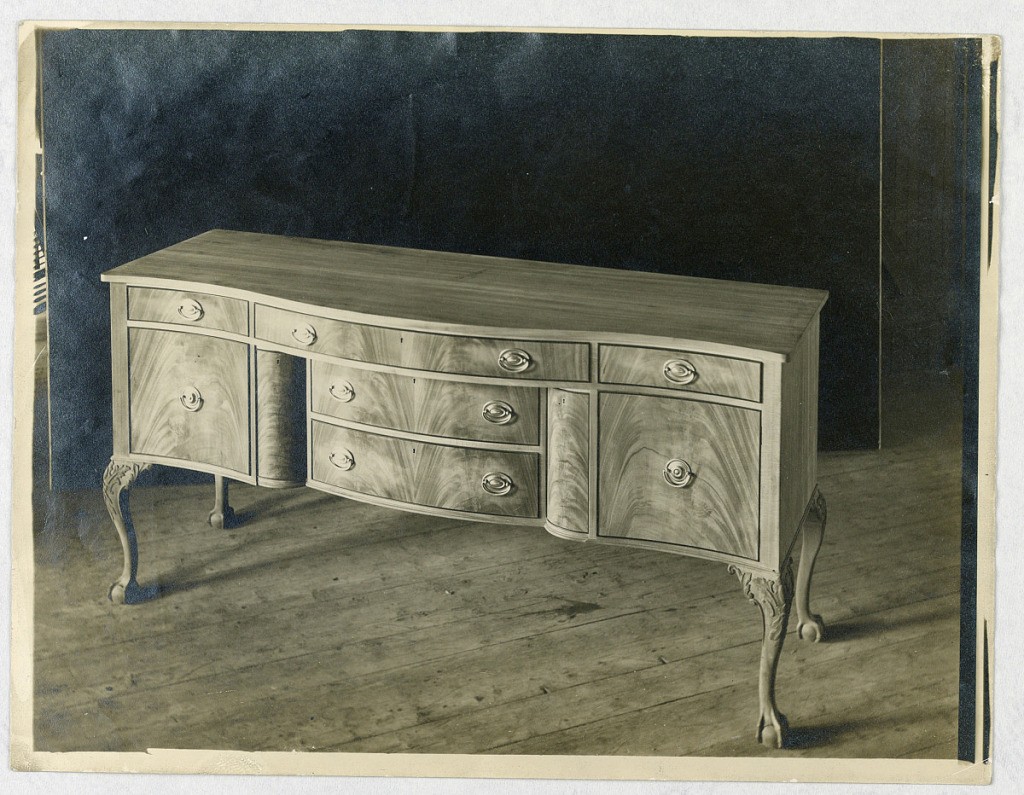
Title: Design for Sideboard with Four Legs and Tri-Partite Front
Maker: A.N. Davenport Co.
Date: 1900–05
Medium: Black and white photographic process on white paper
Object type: catalogue illustration
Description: Oblong sideboard with 4 cabriole legs with animal paw feet, serpentine tri-partite front, and 2 drawers in recessed center section, flanked by 2 doors and topped by 3 conforming drawers.